A bearing vibration time series has been folded into this square grayscale image, one row per segment of consecutive samples. Determine the bearing's health state. Answer with exactly one of: normal, inner_race, outer_race, ball.
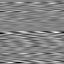
Answer: outer_race